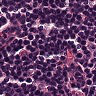
Metastatic tissue present: no